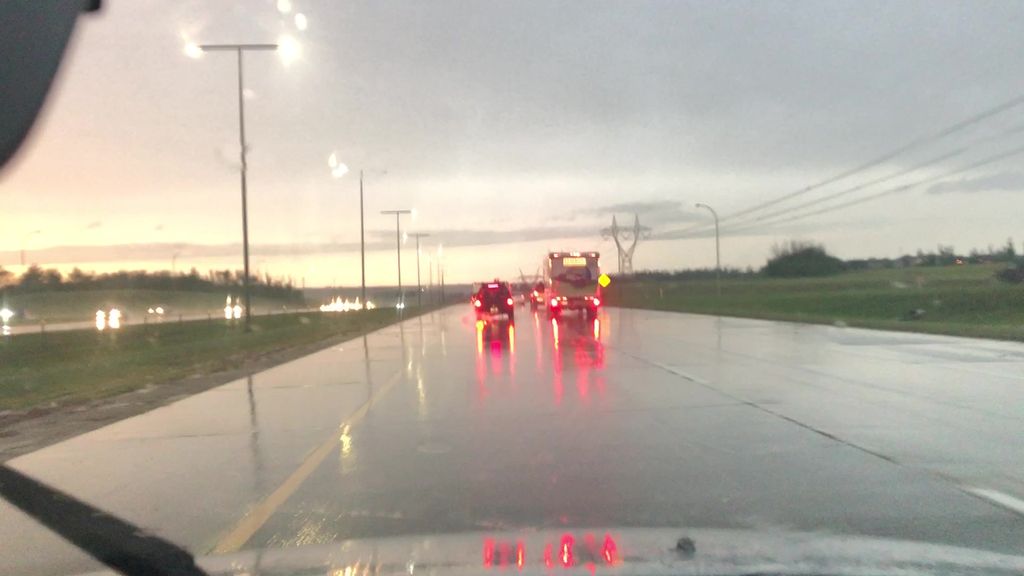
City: edmonton